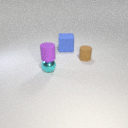
small brown rubber cylinder to the right of large blue rubber cube